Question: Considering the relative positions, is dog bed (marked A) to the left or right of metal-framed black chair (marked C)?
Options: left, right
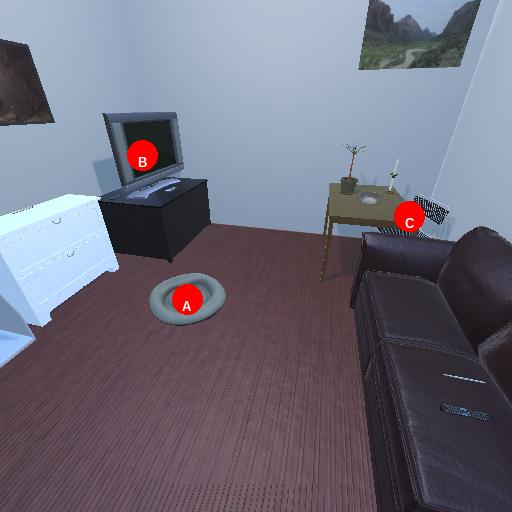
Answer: left